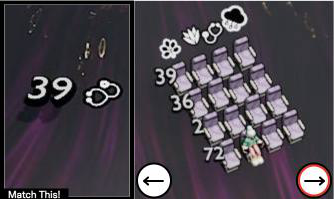
Task: seats
Answer: no